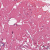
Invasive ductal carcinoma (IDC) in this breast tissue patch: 0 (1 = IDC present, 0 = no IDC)